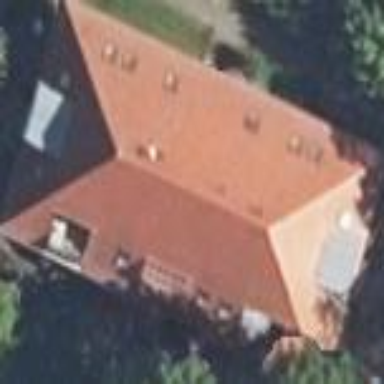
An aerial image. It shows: Terrace building with hipped red roof.